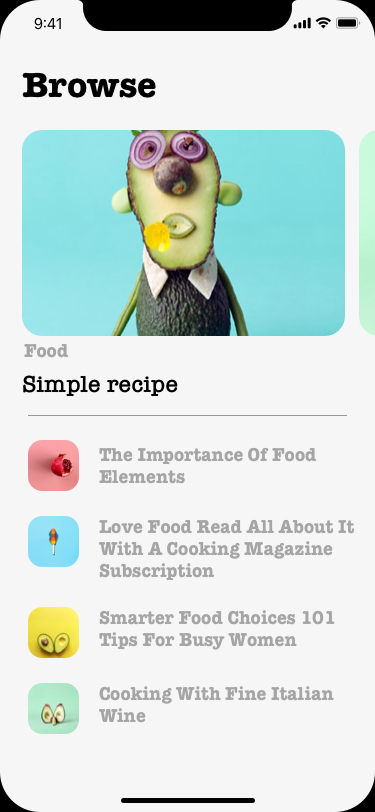
Text in this UI design:
Browse
Food
Simple recipe
The Importance Of Food Elements
Love Food Read All About It With A Cooking Magazine Subscription
Smarter Food Choices 101 Tips For Busy Women
Cooking With Fine Italian Wine